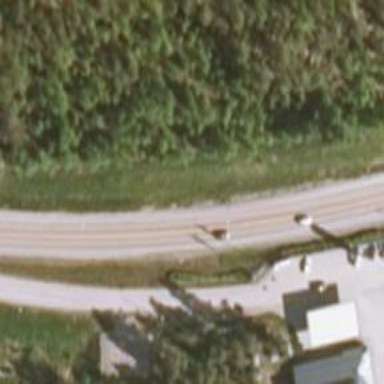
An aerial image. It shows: Asphalt trunk highway.